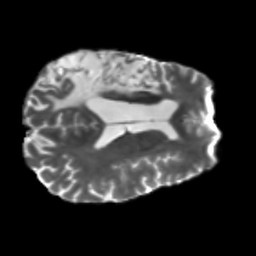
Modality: T2w
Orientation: axial
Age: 43
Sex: male
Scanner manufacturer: siemens
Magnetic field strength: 3 T
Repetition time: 5.25 s
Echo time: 0.08 s